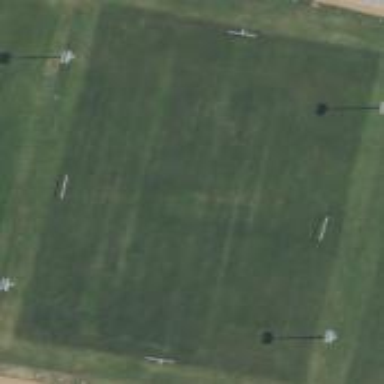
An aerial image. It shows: Soccer pitch for outdoor sports and leisure activities.